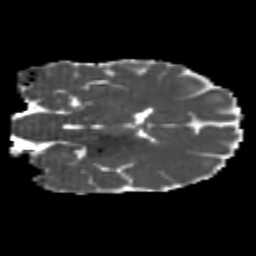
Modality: MD
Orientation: coronal
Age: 22
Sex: female
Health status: healthy
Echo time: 0.074 s